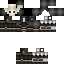
A male skeleton skin with dark skin, wearing brown helmet dressed in a black armor chest and black pants, featuring a closed mouth.